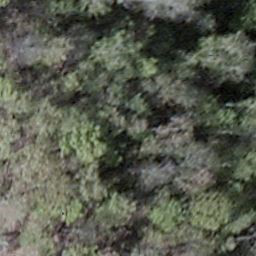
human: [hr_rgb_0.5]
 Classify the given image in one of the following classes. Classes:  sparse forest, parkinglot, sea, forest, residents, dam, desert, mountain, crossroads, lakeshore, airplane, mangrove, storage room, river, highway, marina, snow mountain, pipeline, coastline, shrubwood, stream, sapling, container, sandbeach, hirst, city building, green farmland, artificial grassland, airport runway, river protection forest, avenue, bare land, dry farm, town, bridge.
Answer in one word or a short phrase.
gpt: shrubwood